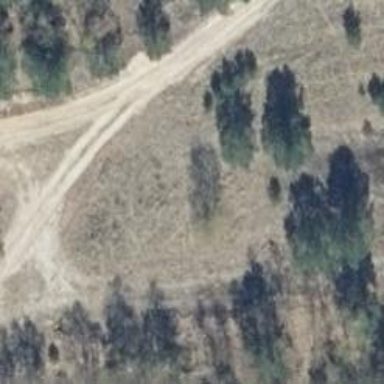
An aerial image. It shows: Dirt track road with grade 4 tracktype.